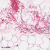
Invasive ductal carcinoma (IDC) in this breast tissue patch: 0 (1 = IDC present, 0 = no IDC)